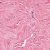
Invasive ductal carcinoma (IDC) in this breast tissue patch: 0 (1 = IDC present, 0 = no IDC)